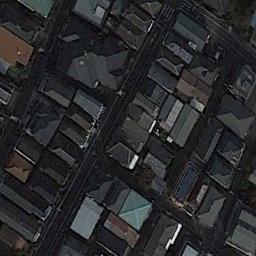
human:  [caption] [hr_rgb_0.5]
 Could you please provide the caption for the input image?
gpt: The dense residential is next to the road .

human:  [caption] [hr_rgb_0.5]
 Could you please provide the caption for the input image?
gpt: Many roads and neatly arranged houses in densely populated areas .

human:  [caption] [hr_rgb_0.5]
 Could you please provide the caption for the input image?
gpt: A dense residential area has lots of houses next to each other and some roads go through the residential area .

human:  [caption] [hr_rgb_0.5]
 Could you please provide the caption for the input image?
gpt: The houses line up neatly .

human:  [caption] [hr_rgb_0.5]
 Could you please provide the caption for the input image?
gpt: There are many black houses on a dense residential area .